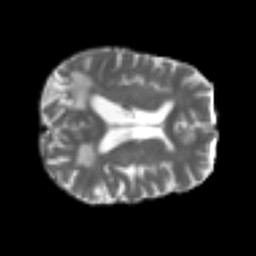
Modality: T2w
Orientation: axial
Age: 74
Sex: male
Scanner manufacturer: siemens
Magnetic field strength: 3 T
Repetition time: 4.987 s
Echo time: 0.0792 s